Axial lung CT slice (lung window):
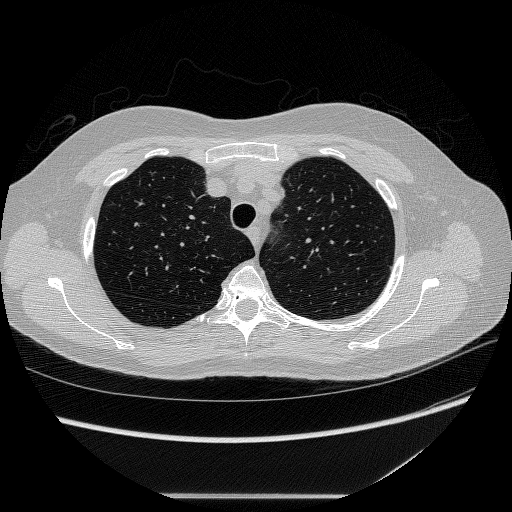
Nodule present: no